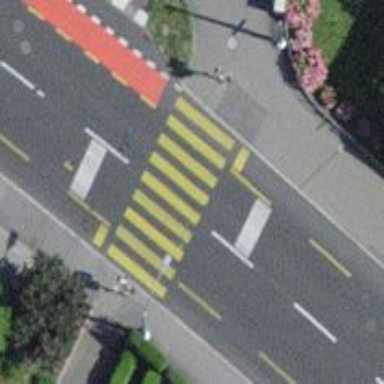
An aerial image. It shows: Uncontrolled zebra crossing with zebra markings.